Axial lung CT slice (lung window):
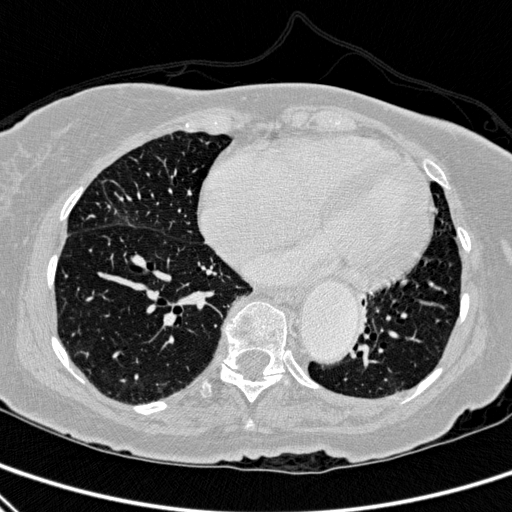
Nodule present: no